Field crop: tomato
Growth stage: 1
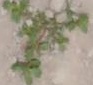
Species: portulaca